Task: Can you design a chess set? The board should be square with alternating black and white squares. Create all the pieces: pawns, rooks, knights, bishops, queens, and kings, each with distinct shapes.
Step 3343:
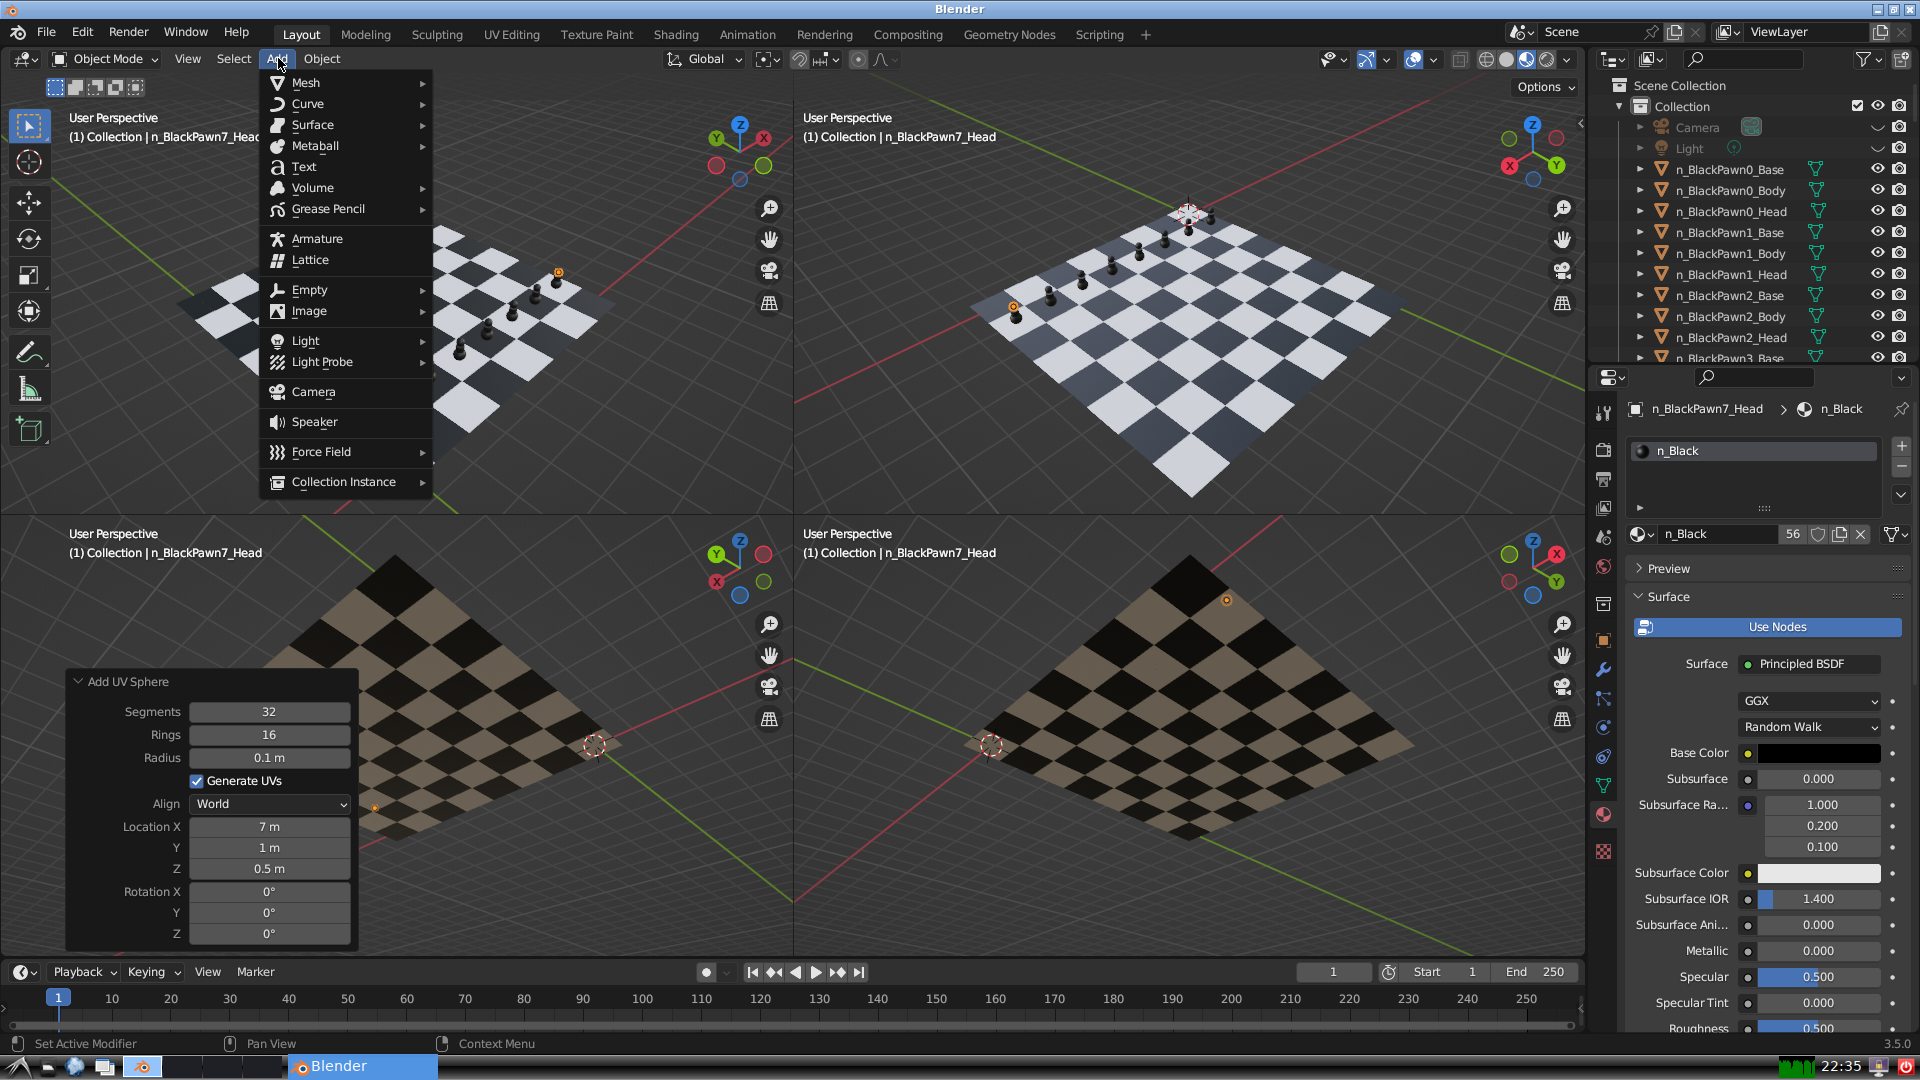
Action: {"mouse_move": [304, 82]}